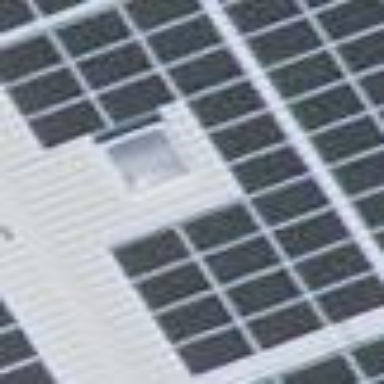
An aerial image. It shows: Solar photovoltaic panel generator.